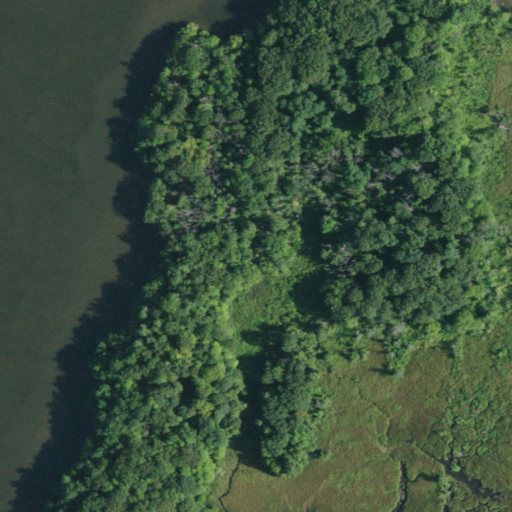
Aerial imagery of island in New York named Cruger Island containing woody wetlands, open water, herbaceous wetlands, and deciduous forest